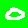
Digit: 0